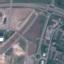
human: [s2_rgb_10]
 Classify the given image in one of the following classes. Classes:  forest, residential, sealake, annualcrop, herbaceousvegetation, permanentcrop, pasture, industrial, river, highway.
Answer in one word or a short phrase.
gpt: Highway